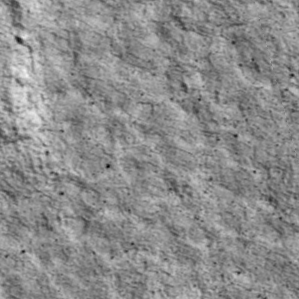
Label: non_frost